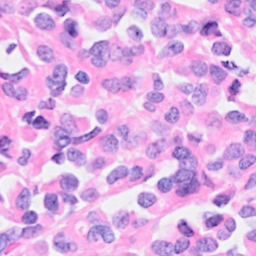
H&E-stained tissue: Breast